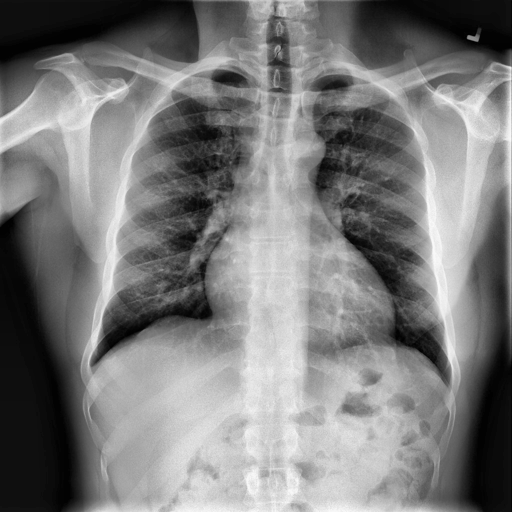
Finding: NORMAL